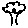
Label: tree